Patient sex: M
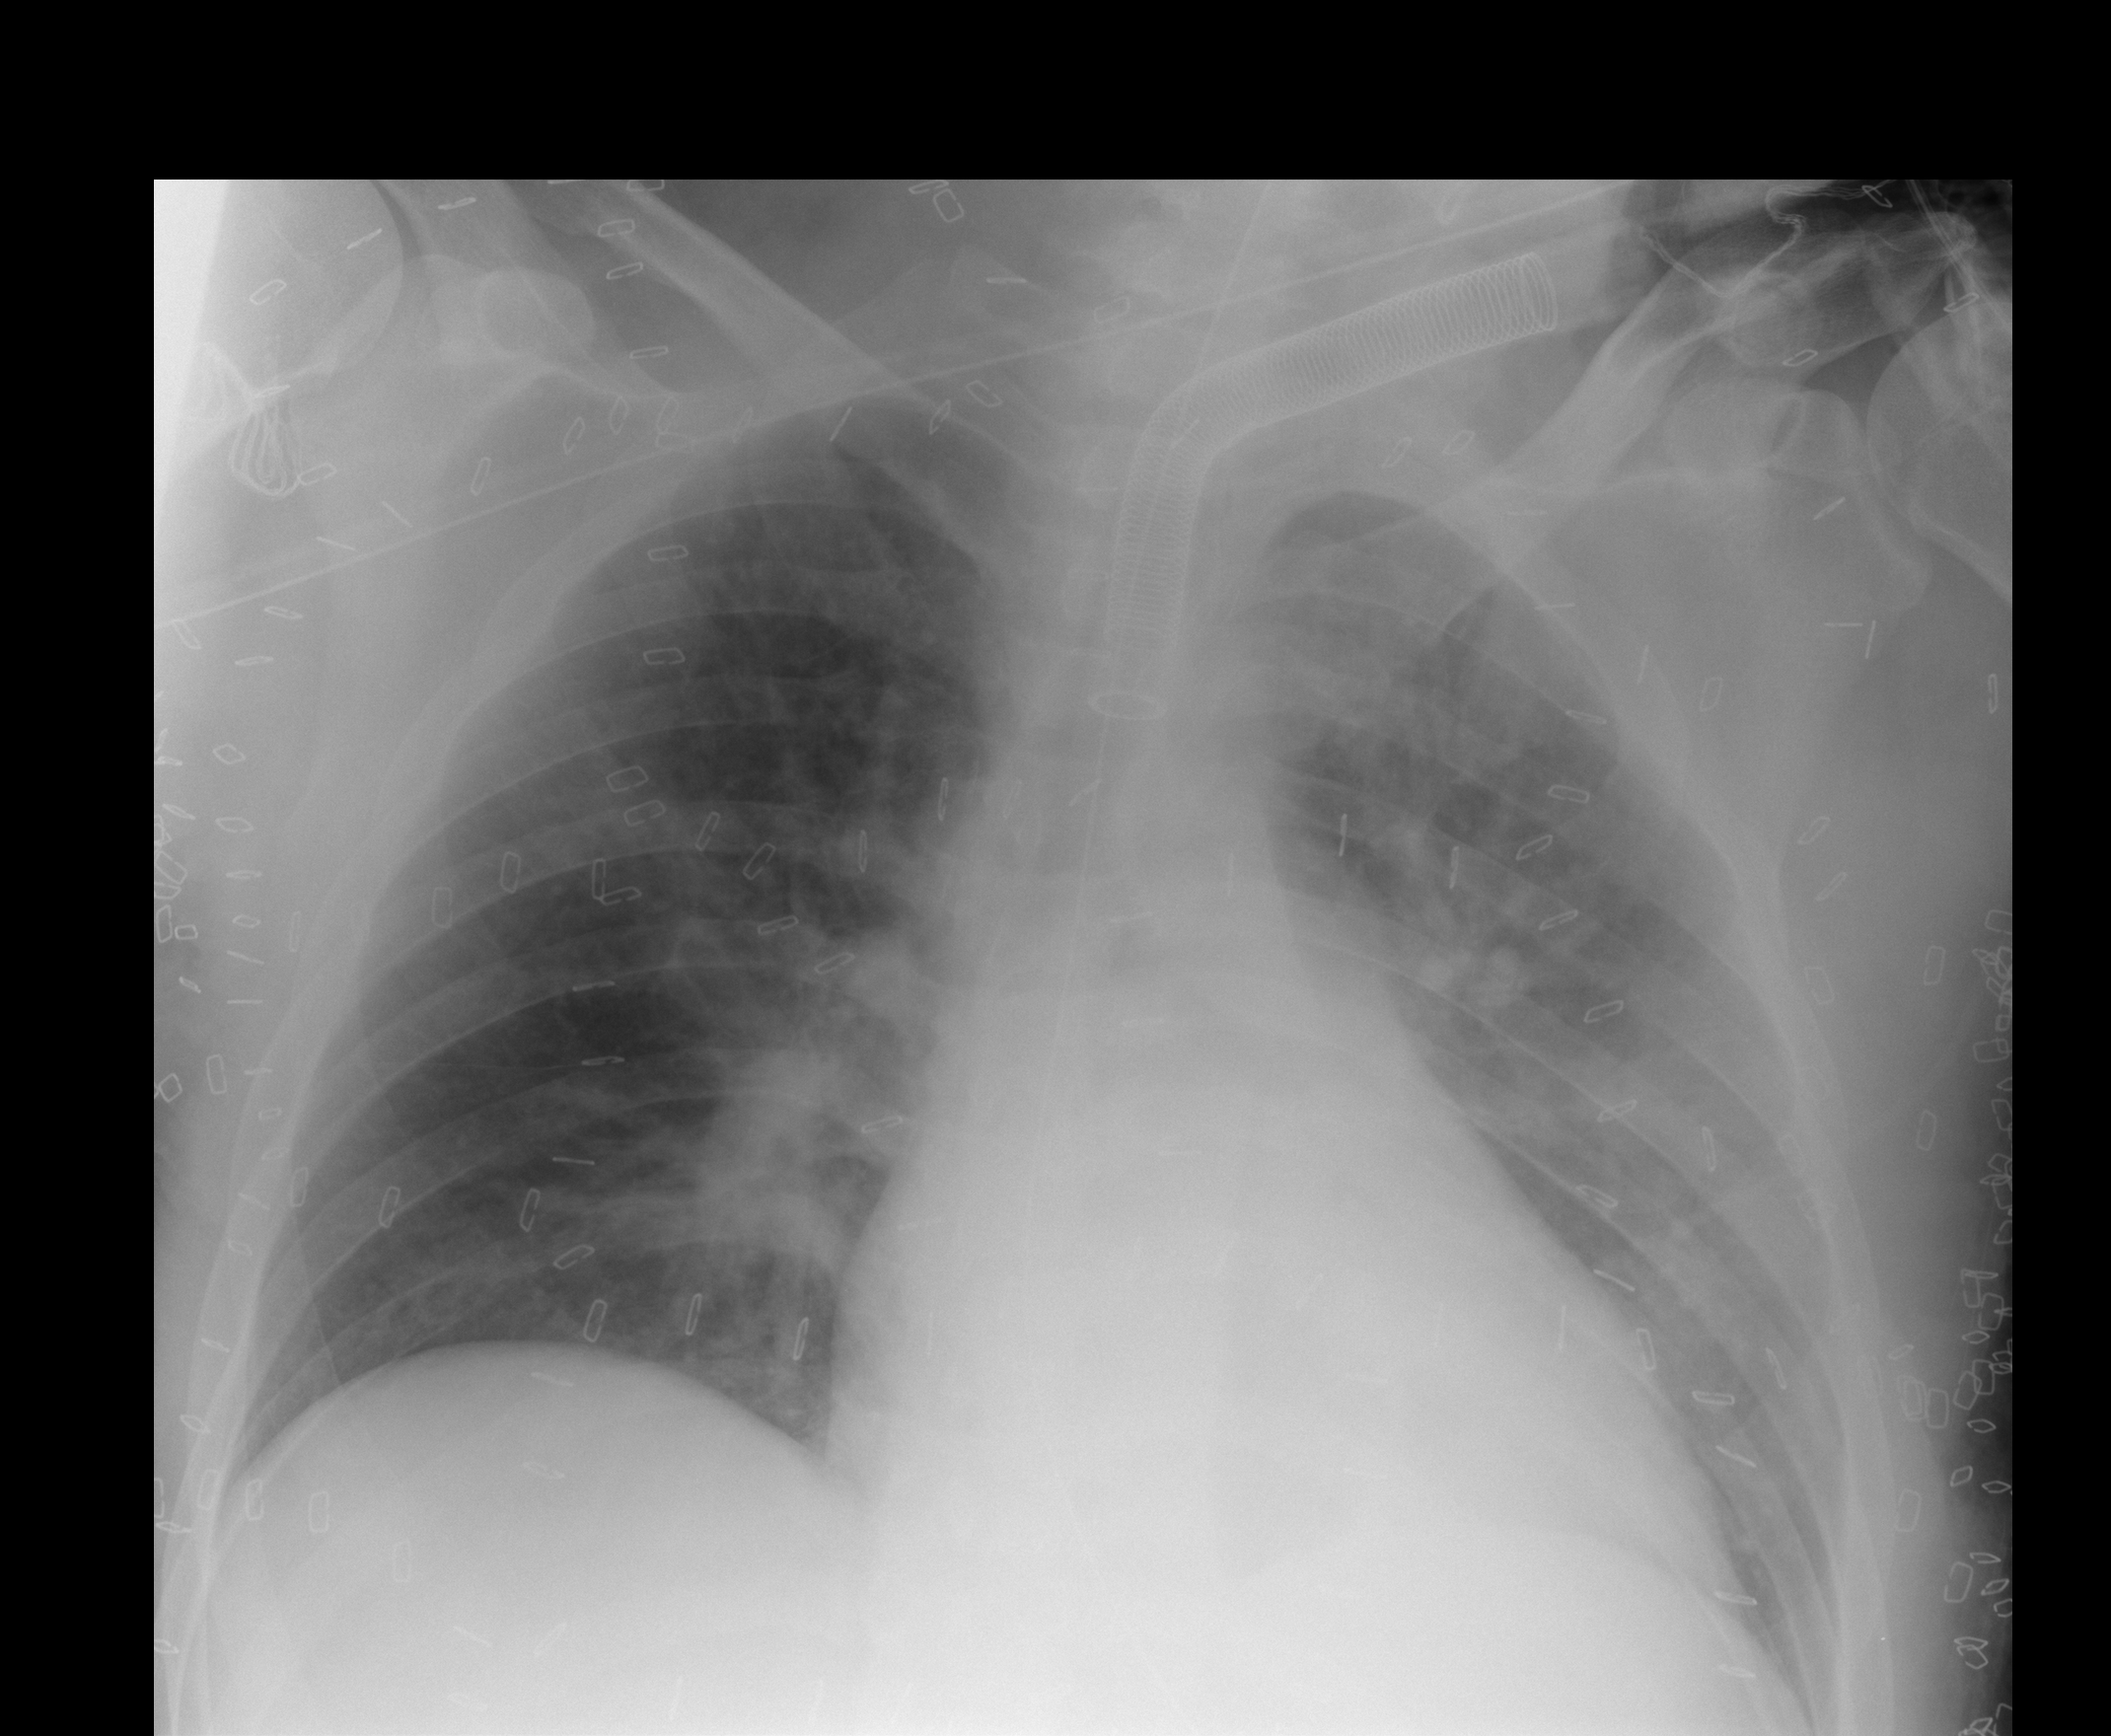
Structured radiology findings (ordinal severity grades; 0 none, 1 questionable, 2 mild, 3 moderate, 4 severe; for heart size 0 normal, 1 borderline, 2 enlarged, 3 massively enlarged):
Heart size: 2
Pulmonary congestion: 2
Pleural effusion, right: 0
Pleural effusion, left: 0
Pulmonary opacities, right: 1
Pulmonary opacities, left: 3
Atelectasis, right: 2
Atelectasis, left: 2